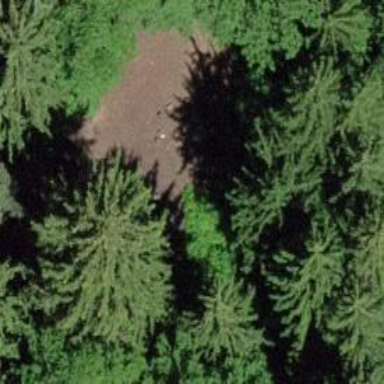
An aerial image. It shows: Picnic site with barbecue amenities available.